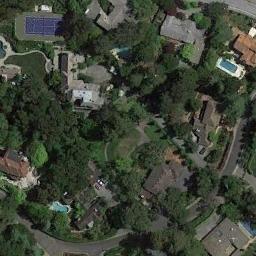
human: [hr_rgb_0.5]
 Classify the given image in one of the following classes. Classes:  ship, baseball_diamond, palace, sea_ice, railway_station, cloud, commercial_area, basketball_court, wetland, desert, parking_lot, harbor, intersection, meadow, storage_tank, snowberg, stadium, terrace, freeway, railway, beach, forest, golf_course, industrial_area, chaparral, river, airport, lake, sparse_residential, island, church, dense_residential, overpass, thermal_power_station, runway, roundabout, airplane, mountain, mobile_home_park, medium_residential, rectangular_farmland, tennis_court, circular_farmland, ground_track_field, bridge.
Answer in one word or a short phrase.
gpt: tennis_court